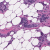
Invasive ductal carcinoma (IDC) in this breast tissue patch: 1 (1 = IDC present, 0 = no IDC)